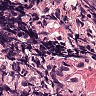
Metastatic tissue present: no